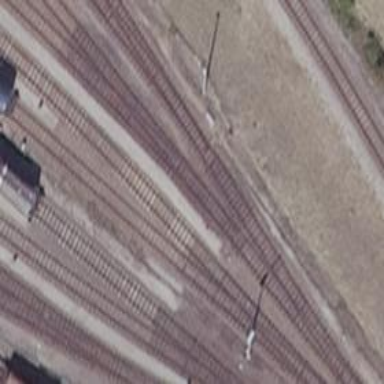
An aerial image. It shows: Railway switch.